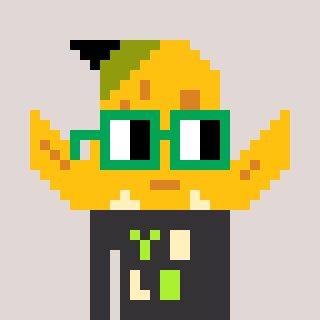
a pixel art character with square green glasses, a banana-shaped head and a grayscale-colored body on a warm background